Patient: sex F, age 64
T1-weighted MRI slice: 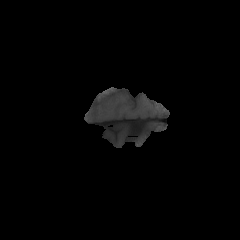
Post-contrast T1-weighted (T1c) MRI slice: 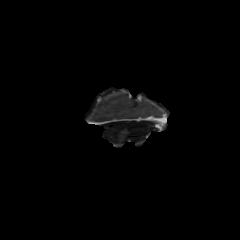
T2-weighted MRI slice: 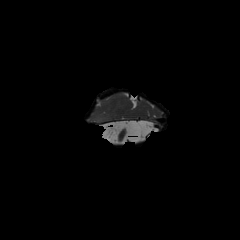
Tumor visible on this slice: yes
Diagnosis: Glioblastoma, IDH-wildtype
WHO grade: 4